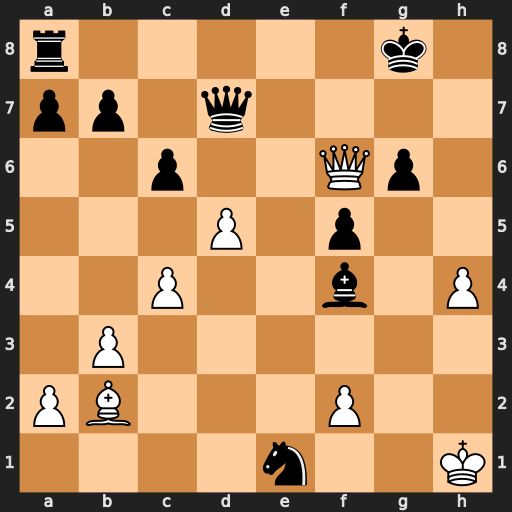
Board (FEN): r5k1/pp1q4/2p2Qp1/3P1p2/2P2b1P/1P6/PB3P2/4n2K
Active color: w
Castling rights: -
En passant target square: -
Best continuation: Qxg6+ Kf8 Ba3+ Bd6 Bxd6+ Qxd6 Qxd6+